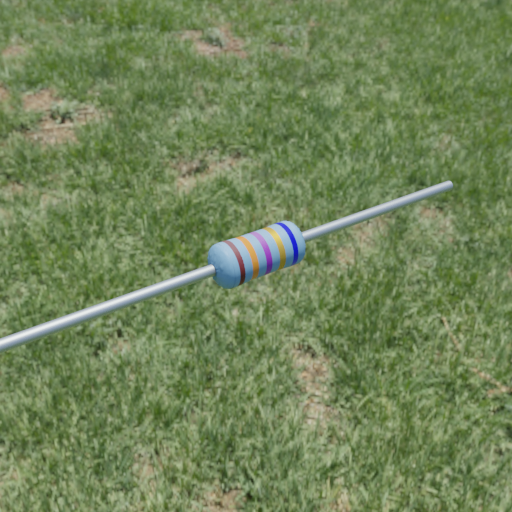
Resistor colour bands (in order): brown, orange, violet, gold, blue